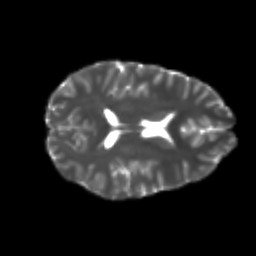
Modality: T2w
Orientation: axial
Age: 21
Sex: female
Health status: healthy
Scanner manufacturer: philips
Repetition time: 7.475 s
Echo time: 0.08753 s